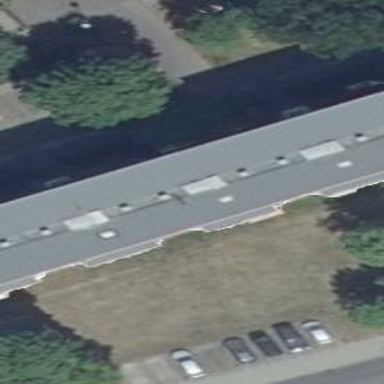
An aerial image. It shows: Residential building with flat roof.